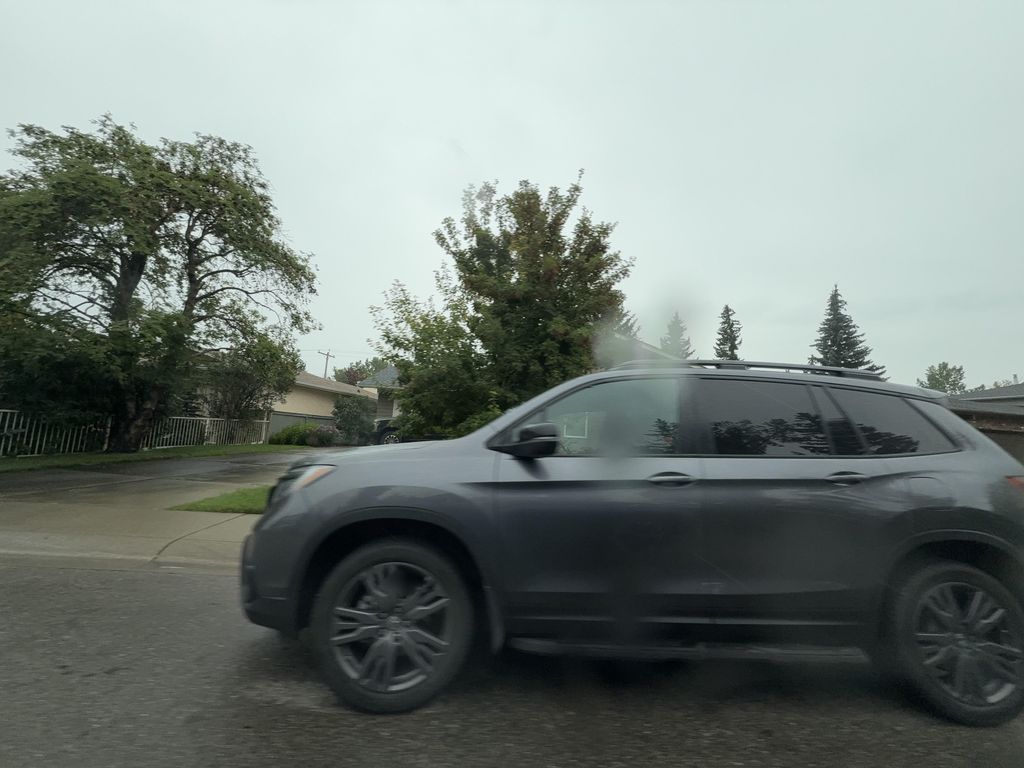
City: calgary